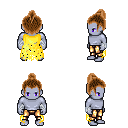
a pixel art fantasy rpg character, male body template, dark elf, purple skin, yellow tattered cape, gold greaves, brown short topknot hairstyle, white cloth bandages, four views (front, back, left, right), 2x2 character sprite sheet, small pixel art, hard edges, no anti-aliasing